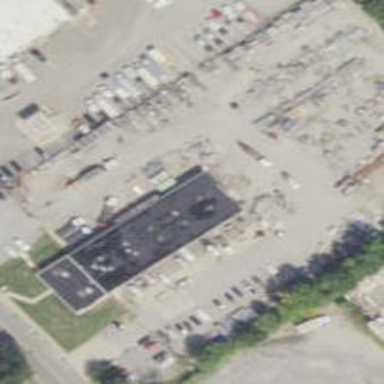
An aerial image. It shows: Building.